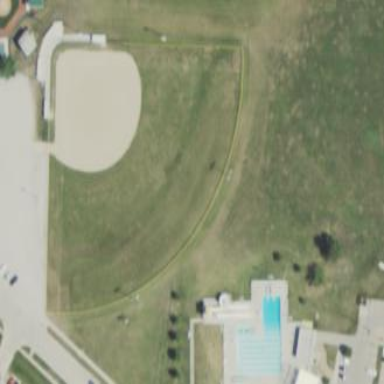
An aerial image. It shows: Baseball pitch for leisure and sports activities.